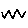
Label: zigzag